Question: The documentation states that "This project compiles to a static library which you can include, or you can just reference the source files directly."
Here's what I've done. I've downloaded it from GitHub and unzipped it. Here are the classes I can see.

Now which file among these is the 'static library' that I should import into my project?
Additionally, if I just want to reference the source files, should I just copy the .h/.m files in Classes into my project? I tried doing that but throws the following error when I try to build it:
'''
Undefined symbols for architecture i386:
"_OBJC_CLASS_$_CALayer", referenced from:
objc-class-ref in AQGridViewCell.o
ld: symbol(s) not found for architecture i386
collect2: ld returned 1 exit status
'''
Can any one show me how to set this up?
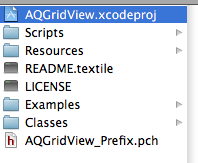
Answer: All you need to do is add the class files to your project. Use the AQGridView.xcodeproj just as a reference to see how it uses the classes. It is actually a very friendly to use library of classes.
Once you added the class files to your project, when you create a new viewController, just follow the setup. Make sure you use the delegates for it and if you want to modify the gridViewCells just extend the AQGridViewCell class.
Also, as @FoJjen mentions, make sure you add the QuartzCore.framework to your project